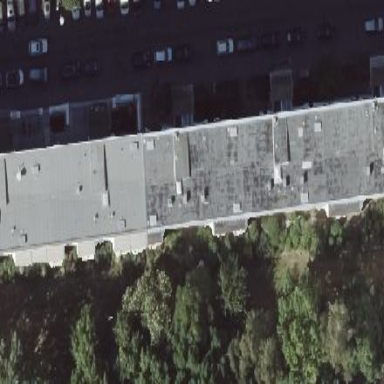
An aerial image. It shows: Building with apartments and flat roof.